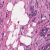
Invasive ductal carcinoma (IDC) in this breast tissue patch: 0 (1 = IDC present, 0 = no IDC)